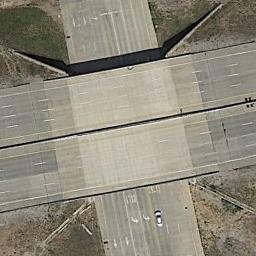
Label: overpass